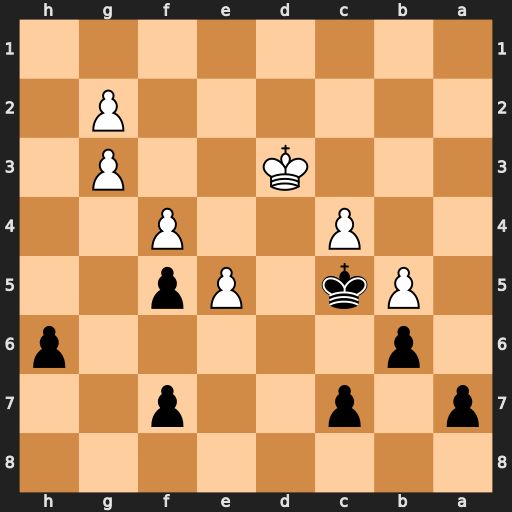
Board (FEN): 8/p1p2p2/1p5p/1Pk1Pp2/2P2P2/3K2P1/6P1/8
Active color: b
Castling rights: -
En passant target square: -
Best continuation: h5 Kc3 c6 Kd3 cxb5